Question: I want to remove the last two application links. These two apps are old chrome remote links, each for a different user. Unable to delete with a long press. There is no remote application in the app folder.

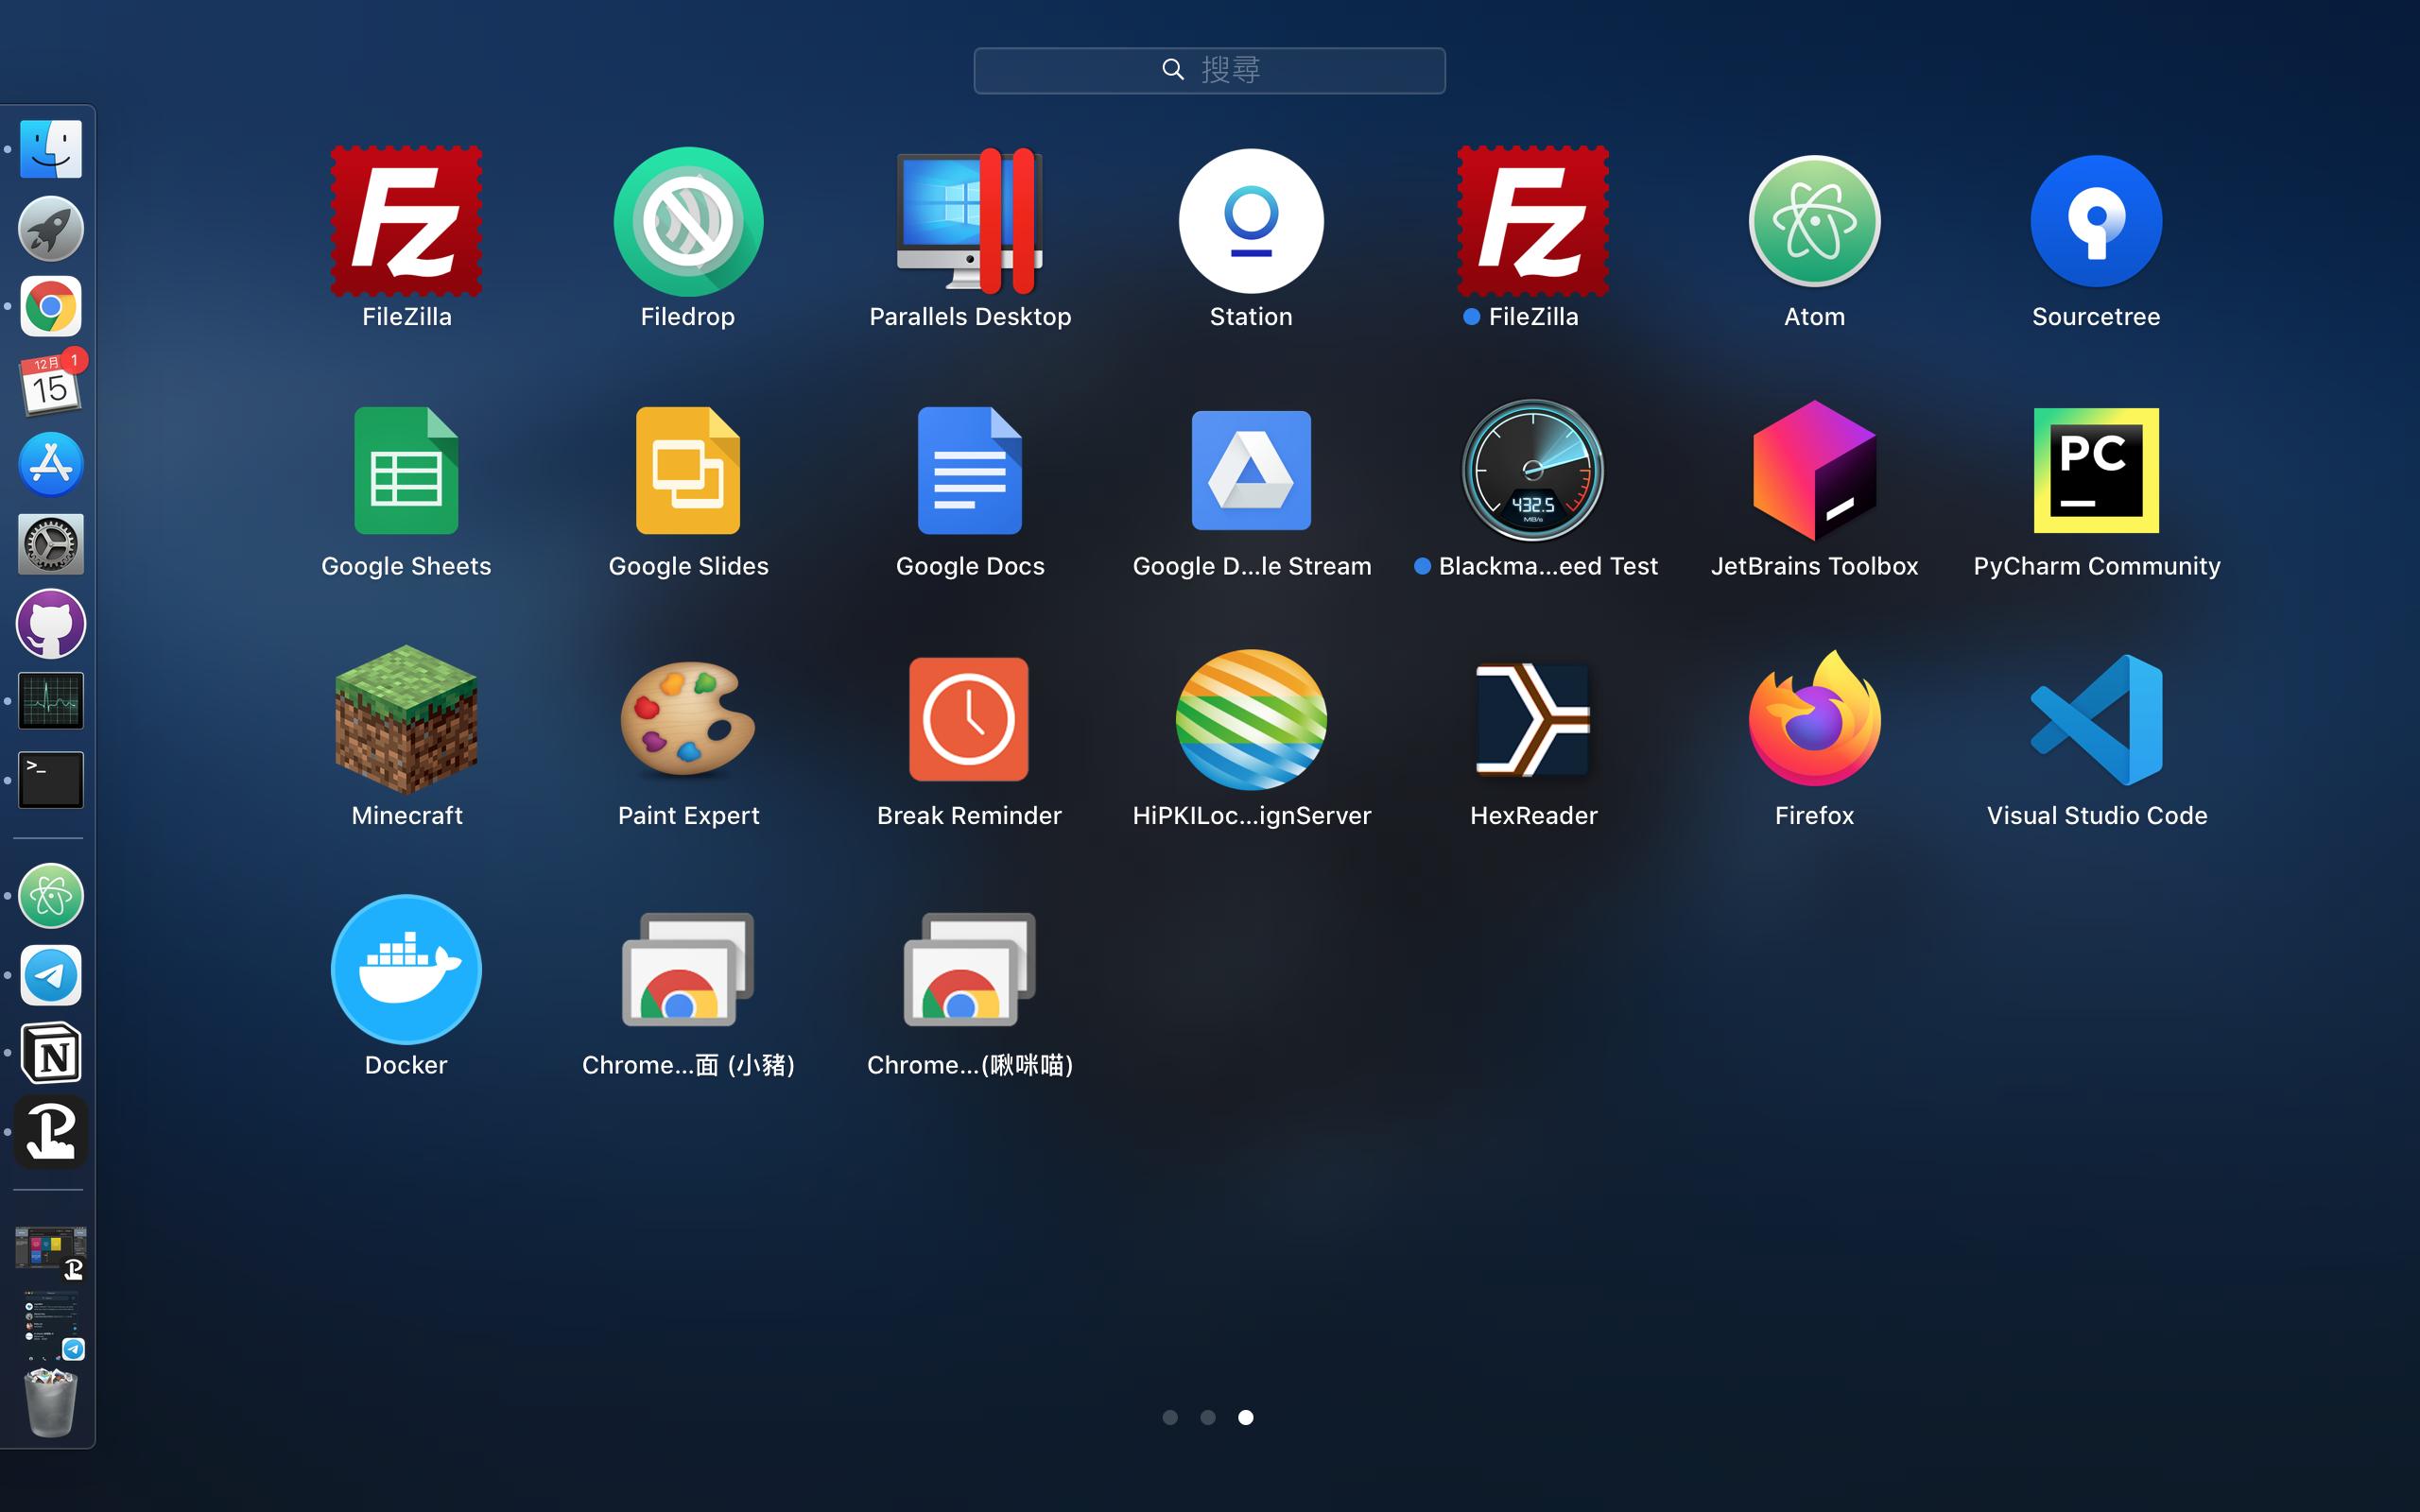
Answer: It's an app in the chrome app folder.
1. Right-click the app and open the app in finder.
2. Delete it.